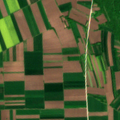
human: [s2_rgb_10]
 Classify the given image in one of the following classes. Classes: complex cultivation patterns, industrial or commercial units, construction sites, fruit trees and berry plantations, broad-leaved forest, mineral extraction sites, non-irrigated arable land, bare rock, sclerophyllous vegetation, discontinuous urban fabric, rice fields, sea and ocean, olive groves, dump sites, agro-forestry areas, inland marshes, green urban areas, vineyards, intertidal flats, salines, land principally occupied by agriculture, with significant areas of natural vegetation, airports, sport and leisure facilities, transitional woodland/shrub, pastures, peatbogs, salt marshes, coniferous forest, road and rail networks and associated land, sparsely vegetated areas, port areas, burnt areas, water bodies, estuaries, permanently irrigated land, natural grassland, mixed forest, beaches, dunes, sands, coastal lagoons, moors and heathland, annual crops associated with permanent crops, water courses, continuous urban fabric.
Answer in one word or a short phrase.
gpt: non-irrigated arable land, broad-leaved forest